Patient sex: M
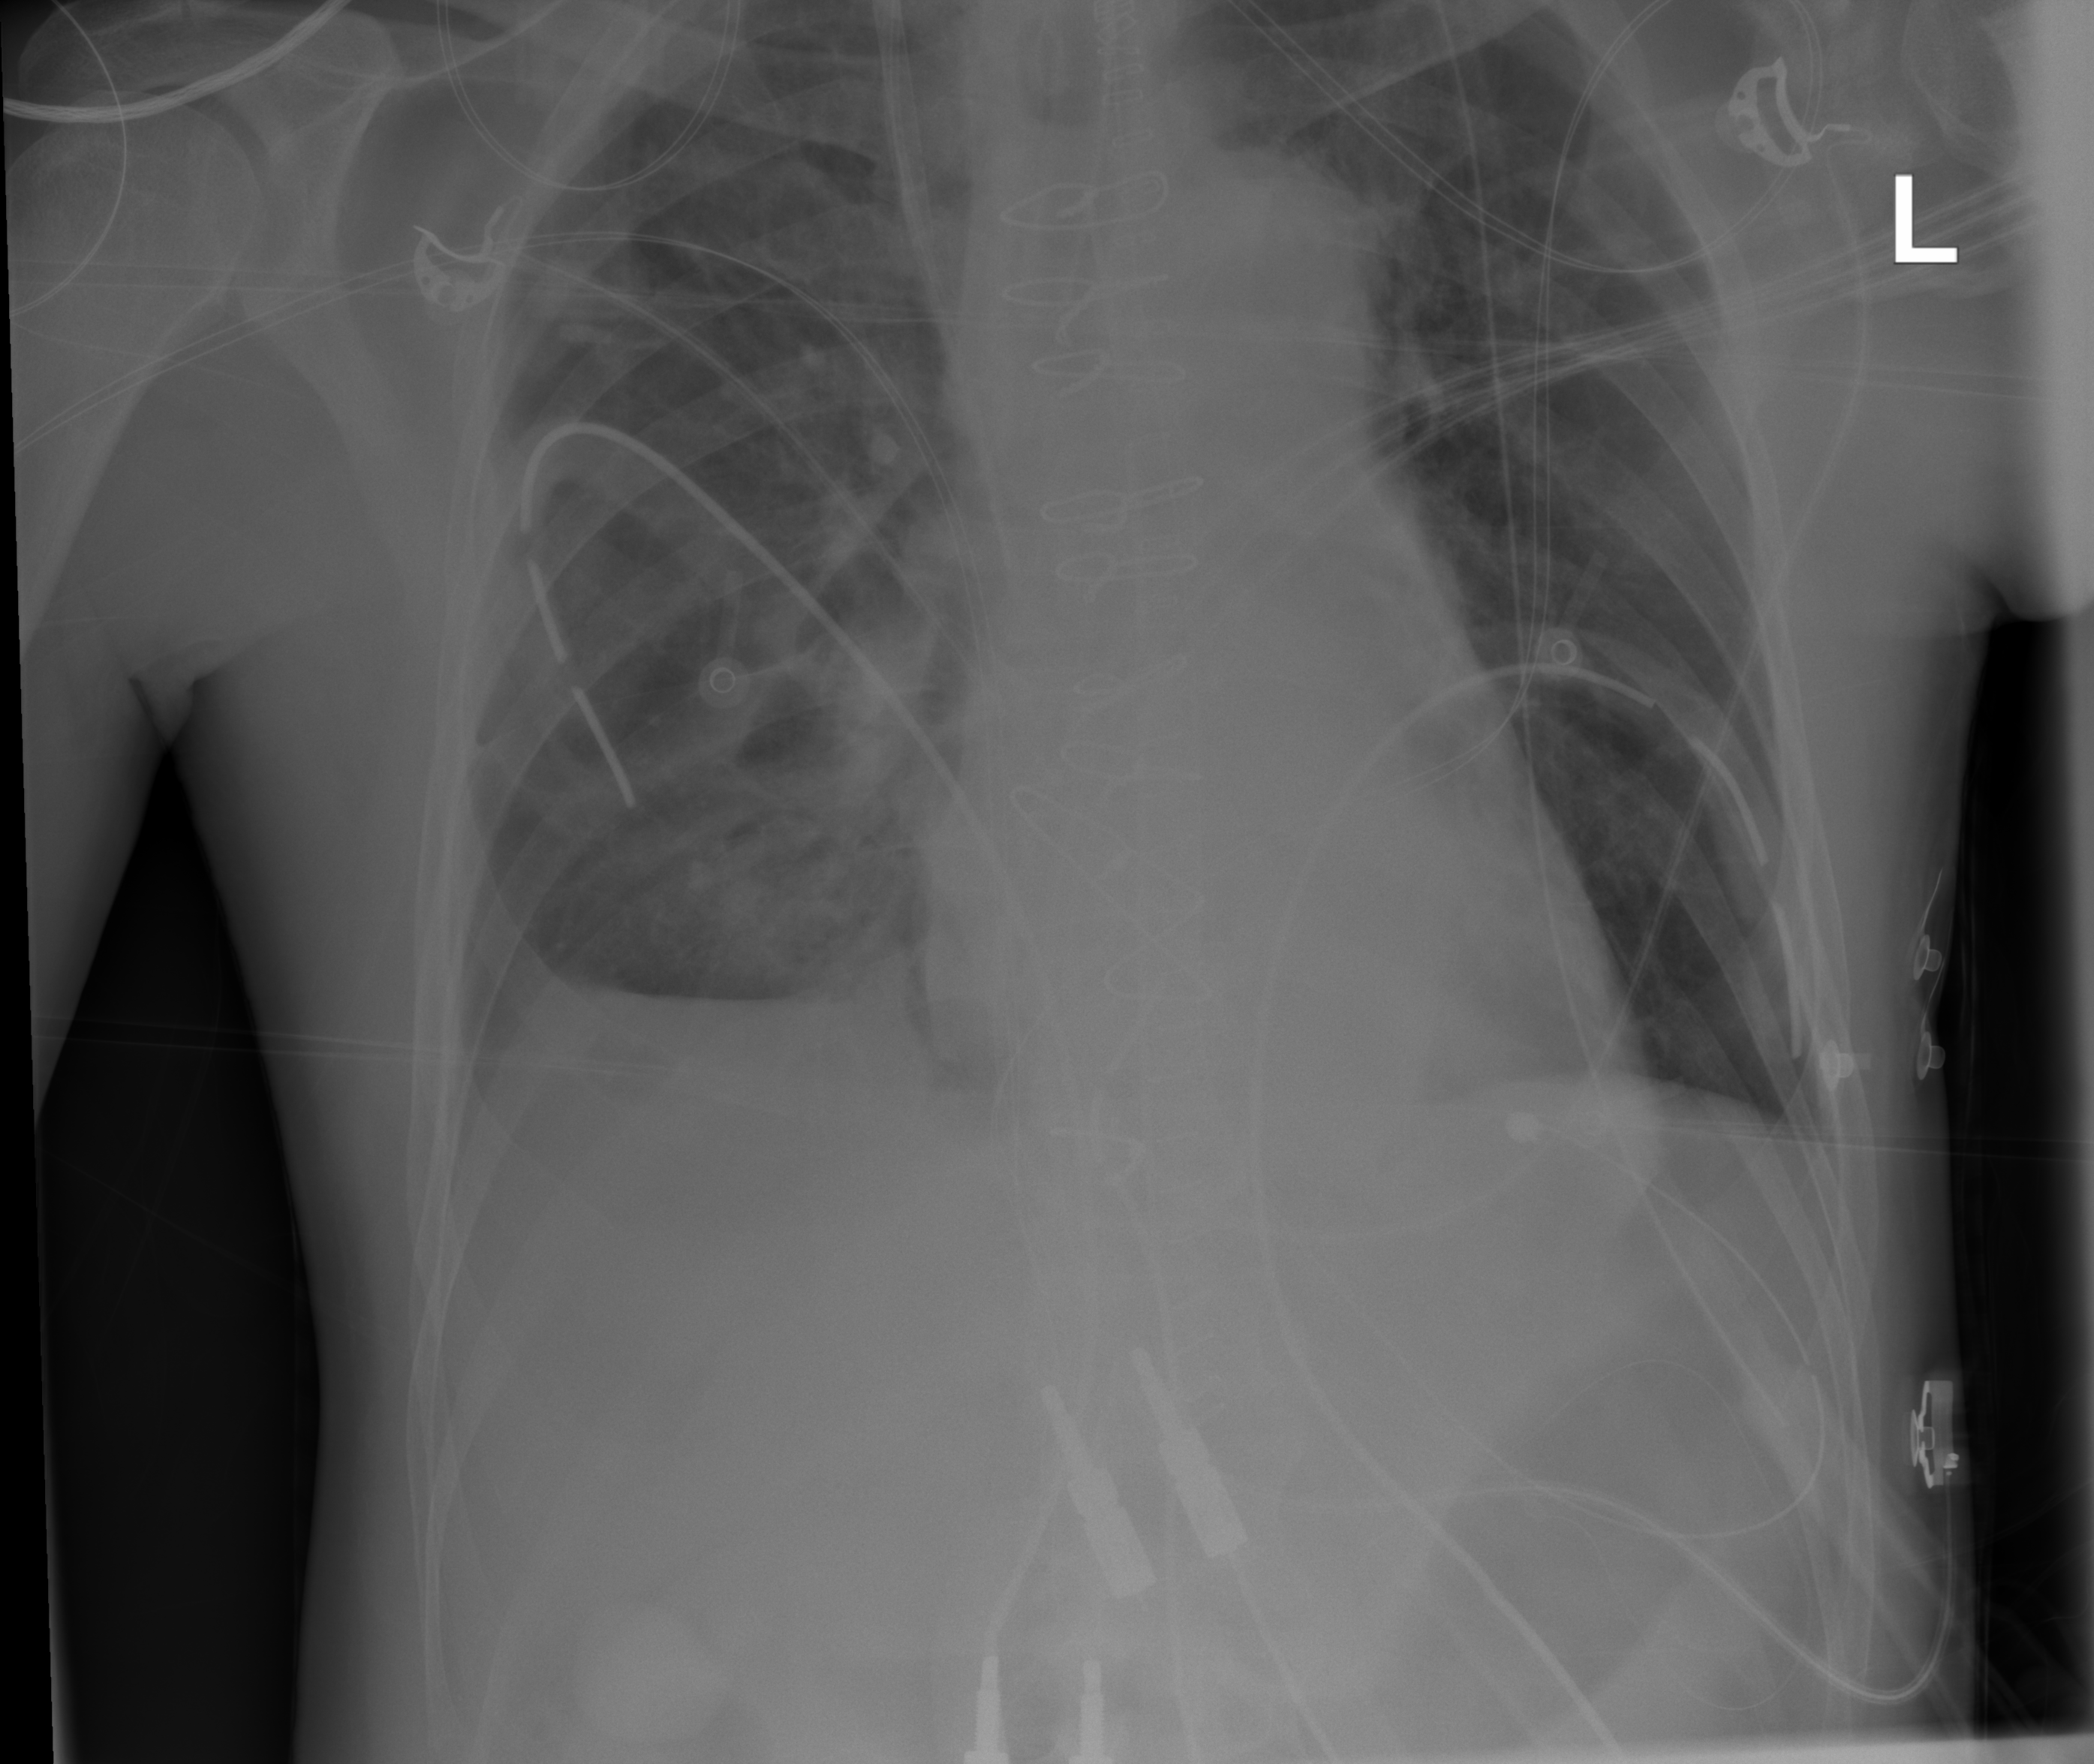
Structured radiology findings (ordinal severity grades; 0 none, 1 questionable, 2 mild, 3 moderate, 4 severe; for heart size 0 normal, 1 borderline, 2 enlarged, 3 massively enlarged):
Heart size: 0
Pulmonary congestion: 0
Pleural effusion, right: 0
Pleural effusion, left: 0
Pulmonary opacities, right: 2
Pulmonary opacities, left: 0
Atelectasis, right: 2
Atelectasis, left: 0